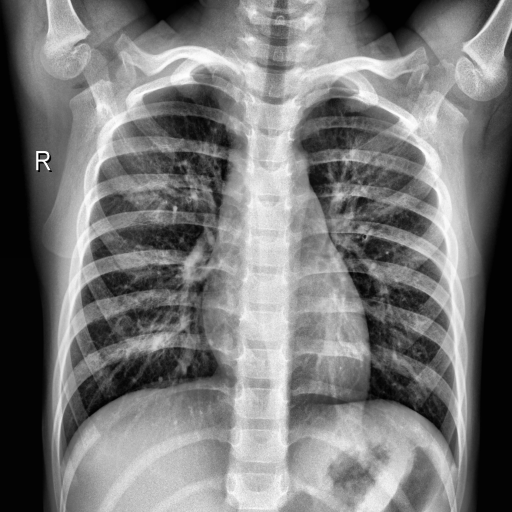
Finding: NORMAL